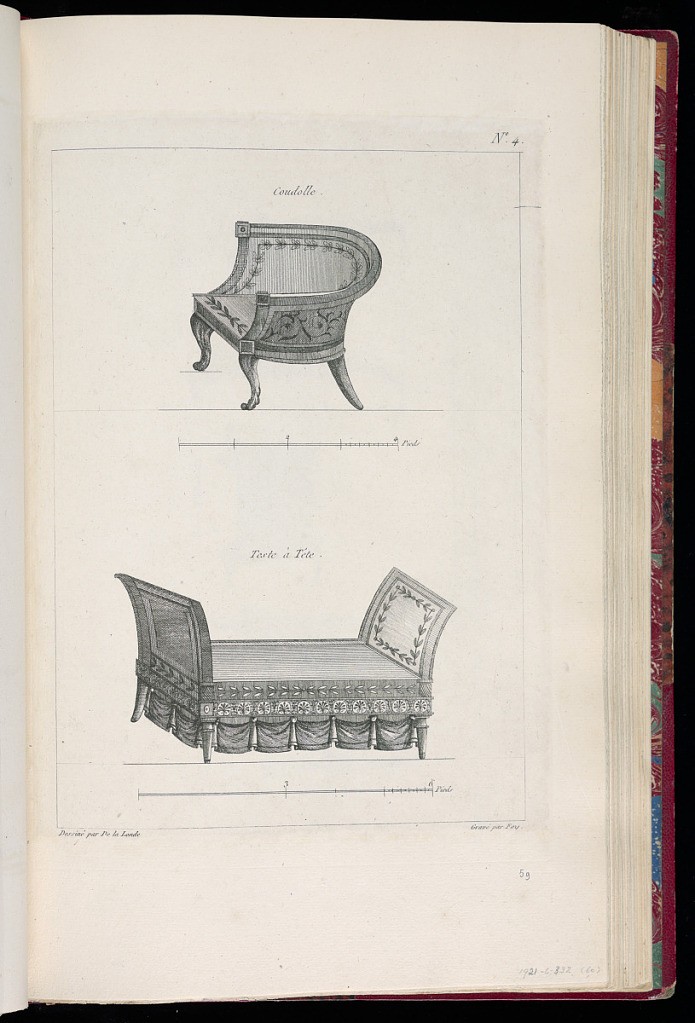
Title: Designs for Chairs
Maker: Richard de Lalonde, French, active 1780–96
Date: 1780-1789
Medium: Etching on off-white laid paper
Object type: Print
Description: Designs for two chairs. The top chair has a rounded back and floral ornament; the bottom chair is a wide, backless chair with high sides for two people, and is decorated with drapery, branch, and palmette motif. The plate is signed and numbered.